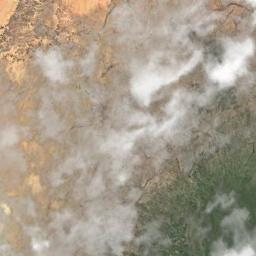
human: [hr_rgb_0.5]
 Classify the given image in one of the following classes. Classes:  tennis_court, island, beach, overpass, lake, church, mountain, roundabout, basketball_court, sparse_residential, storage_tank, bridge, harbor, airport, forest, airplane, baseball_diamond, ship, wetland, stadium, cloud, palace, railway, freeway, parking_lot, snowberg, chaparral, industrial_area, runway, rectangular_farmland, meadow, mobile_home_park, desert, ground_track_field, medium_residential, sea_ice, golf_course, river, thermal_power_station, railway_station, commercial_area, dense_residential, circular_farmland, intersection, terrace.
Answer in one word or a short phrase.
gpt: cloud